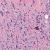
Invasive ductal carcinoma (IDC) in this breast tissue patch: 0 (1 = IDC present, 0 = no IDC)